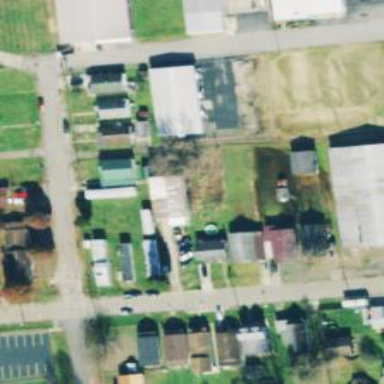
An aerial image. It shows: Alleyway designated as service road.